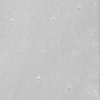
Label: not_dusty